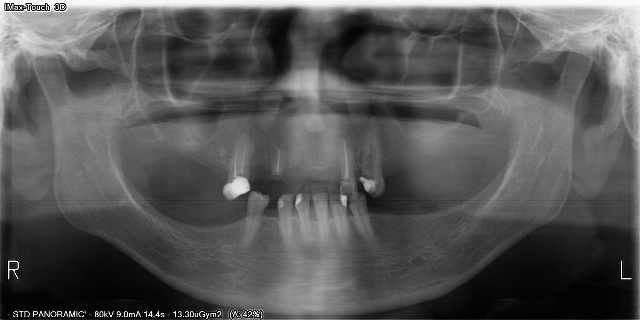
adult